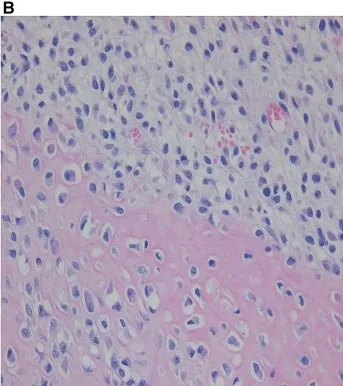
Photomicrograph of the mass. (B) Atypical pleomorphic osteoblasts are observed, and a cellular anaplastic area with cartilage is present (hematoxylin and eosin staining, X400).
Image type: pathology (h&e)